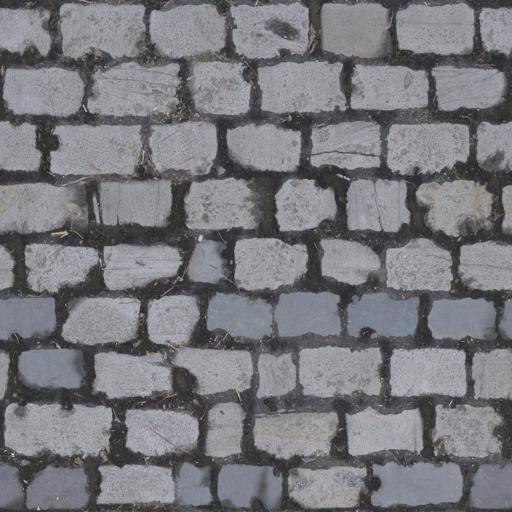
Tags: medival pavement paving stones puddles wet